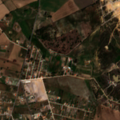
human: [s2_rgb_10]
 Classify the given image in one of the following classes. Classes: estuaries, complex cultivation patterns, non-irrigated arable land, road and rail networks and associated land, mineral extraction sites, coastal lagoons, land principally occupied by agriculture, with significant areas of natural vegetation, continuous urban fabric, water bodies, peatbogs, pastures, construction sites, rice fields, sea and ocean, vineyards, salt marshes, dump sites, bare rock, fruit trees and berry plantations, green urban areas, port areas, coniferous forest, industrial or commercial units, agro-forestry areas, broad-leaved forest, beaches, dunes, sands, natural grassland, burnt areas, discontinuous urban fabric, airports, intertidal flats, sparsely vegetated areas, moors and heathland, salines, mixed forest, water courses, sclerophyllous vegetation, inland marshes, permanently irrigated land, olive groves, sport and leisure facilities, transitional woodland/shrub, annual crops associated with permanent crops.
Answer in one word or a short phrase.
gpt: continuous urban fabric